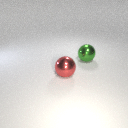
large green metal sphere to the right of large red metal sphere